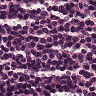
Metastatic tissue present: no